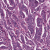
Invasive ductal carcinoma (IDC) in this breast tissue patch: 1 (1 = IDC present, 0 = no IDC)